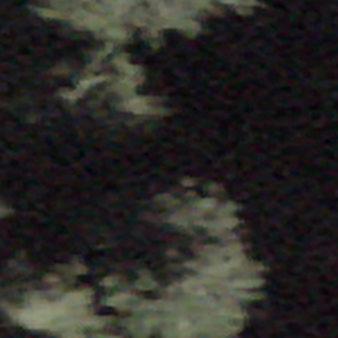
Label: other